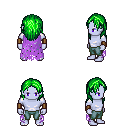
a pixel art fantasy rpg character, male body template, dark elf, purple skin, maroon tattered cape, teal pants, green long hairstyle, leather bracers, four views (front, back, left, right), 2x2 character sprite sheet, small pixel art, hard edges, no anti-aliasing